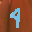
Label: 4